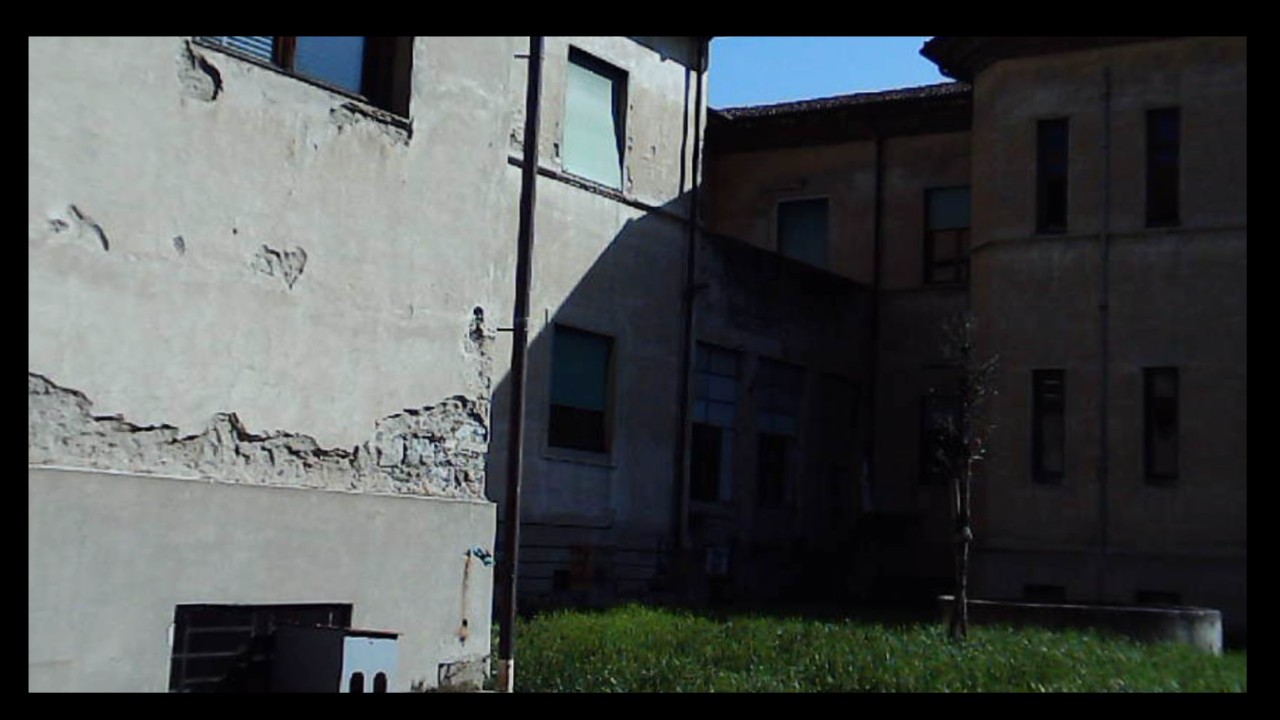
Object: Betafpv air75